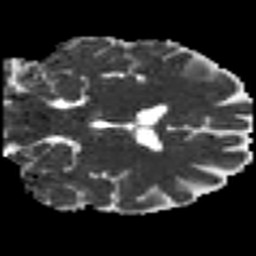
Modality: MD
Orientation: coronal
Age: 43
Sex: male
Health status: healthy
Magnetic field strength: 3 T
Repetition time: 9 s
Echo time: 0.093 s